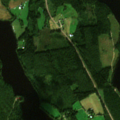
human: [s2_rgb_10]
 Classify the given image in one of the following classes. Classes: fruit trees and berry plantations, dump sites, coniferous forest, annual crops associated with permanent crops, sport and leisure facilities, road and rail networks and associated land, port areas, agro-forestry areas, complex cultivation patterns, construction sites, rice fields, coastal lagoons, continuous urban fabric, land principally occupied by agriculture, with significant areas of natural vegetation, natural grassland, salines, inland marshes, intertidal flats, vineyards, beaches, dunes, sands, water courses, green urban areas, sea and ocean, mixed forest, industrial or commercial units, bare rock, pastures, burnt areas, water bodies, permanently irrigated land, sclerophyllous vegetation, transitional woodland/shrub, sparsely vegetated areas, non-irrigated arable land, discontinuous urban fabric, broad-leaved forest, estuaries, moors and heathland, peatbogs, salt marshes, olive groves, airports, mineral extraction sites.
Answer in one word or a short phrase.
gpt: land principally occupied by agriculture, with significant areas of natural vegetation, broad-leaved forest, mixed forest, water bodies